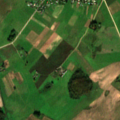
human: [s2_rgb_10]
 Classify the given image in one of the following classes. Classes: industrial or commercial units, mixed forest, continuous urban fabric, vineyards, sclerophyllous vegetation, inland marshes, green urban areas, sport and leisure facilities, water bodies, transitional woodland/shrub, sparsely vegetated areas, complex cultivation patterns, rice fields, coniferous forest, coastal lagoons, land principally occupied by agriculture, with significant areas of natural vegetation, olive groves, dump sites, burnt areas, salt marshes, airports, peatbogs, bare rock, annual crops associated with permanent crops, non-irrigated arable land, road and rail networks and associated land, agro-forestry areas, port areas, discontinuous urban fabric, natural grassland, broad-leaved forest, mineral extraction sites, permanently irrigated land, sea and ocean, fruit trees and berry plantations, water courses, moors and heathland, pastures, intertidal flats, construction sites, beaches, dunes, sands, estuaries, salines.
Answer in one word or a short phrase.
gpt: non-irrigated arable land, complex cultivation patterns, land principally occupied by agriculture, with significant areas of natural vegetation